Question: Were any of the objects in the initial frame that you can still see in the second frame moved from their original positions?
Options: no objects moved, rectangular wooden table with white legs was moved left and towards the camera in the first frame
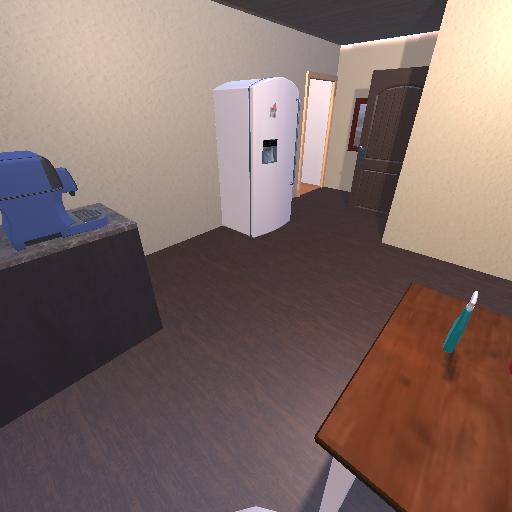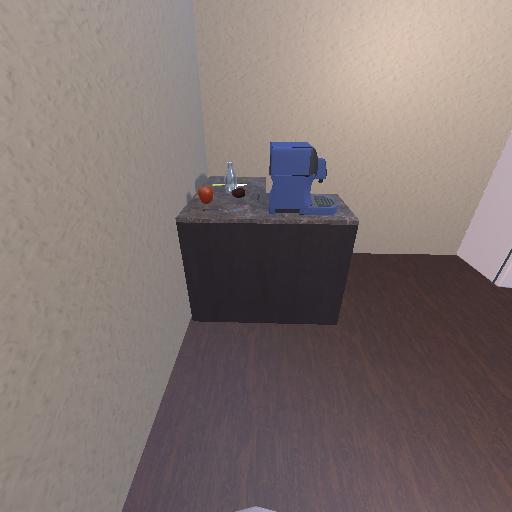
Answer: no objects moved